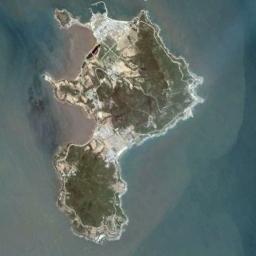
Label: island